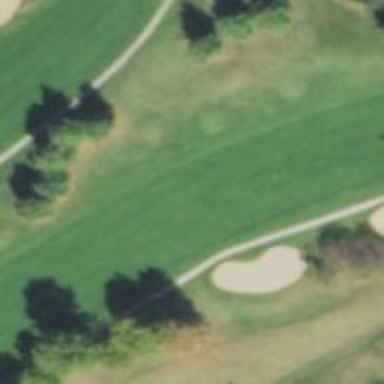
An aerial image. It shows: View of golf hole.